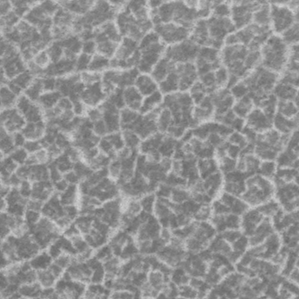
Label: frost